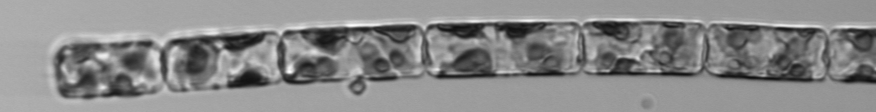
Label: Guinardia_delicatula